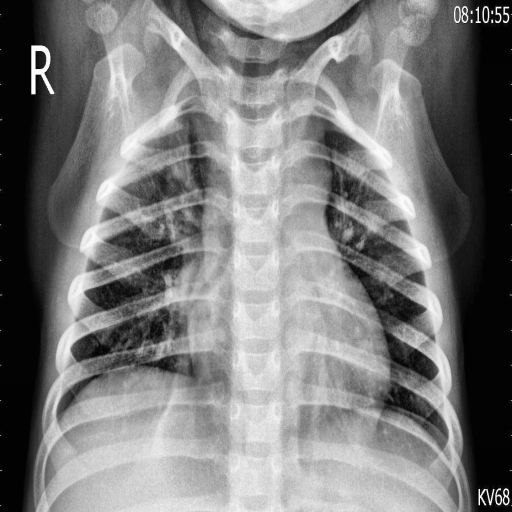
Finding: PNEUMONIA